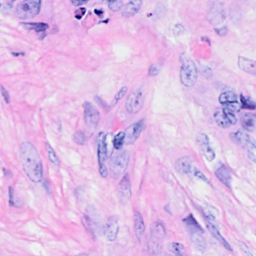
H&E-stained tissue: Breast